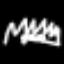
Label: hourglass